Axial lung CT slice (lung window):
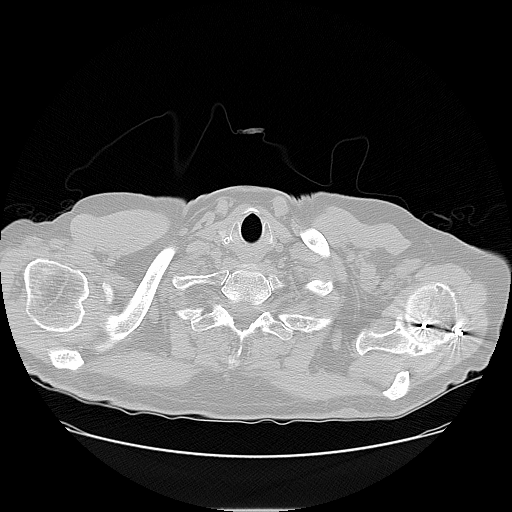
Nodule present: no